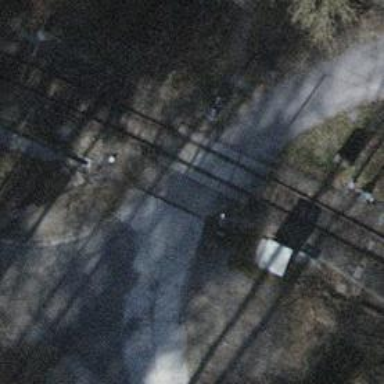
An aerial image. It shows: Single-track electrified railway with contact line.